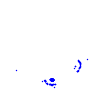
Particle: pion